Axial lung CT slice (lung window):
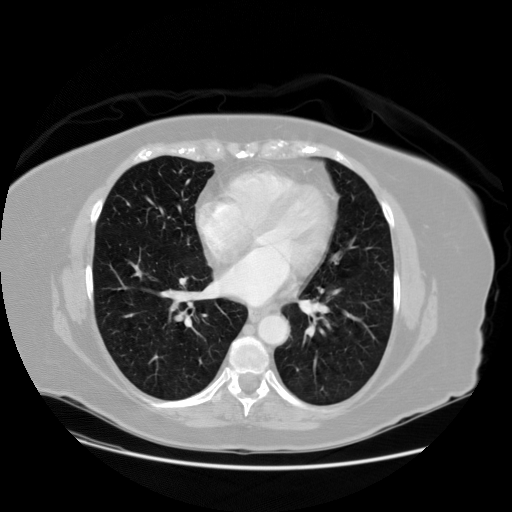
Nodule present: no